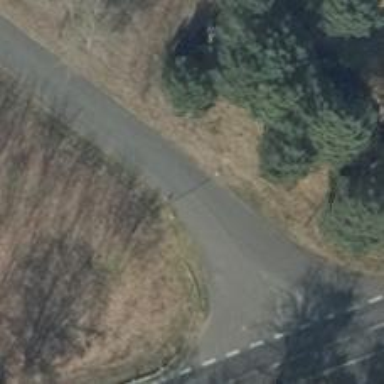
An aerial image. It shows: Unclassified road with asphalt surface.